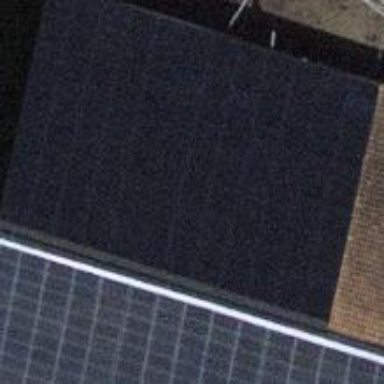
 consisting of solar photovoltaic panels."